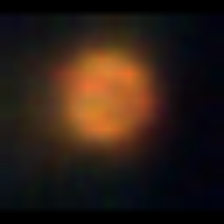
Taxon: NanoPlankton
Group: Other